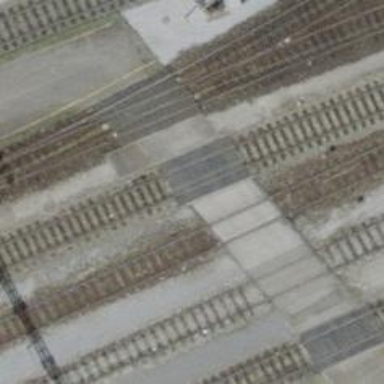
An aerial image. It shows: Level crossing along the railway.